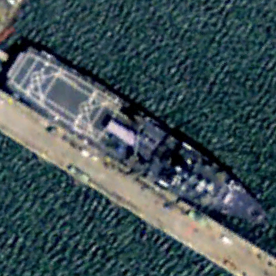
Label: combat